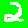
Digit: 2